Field crop: tomato
Growth stage: 1
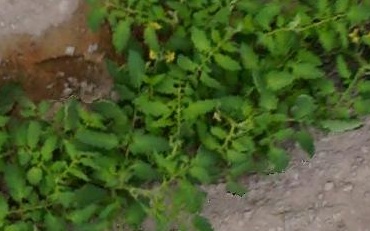
Species: tomato